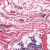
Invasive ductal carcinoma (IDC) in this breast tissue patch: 0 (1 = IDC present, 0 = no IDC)